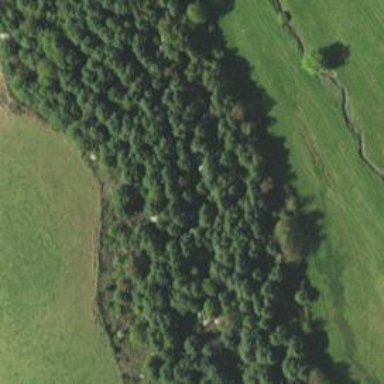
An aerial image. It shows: Serene woodland landscape.